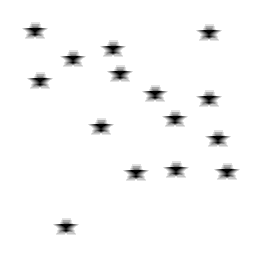
Squares: 0
Triangles: 0
Stars: 15
Total shapes: 15